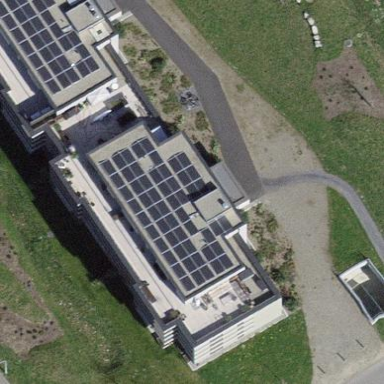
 consisting of solar photovoltaic panels."